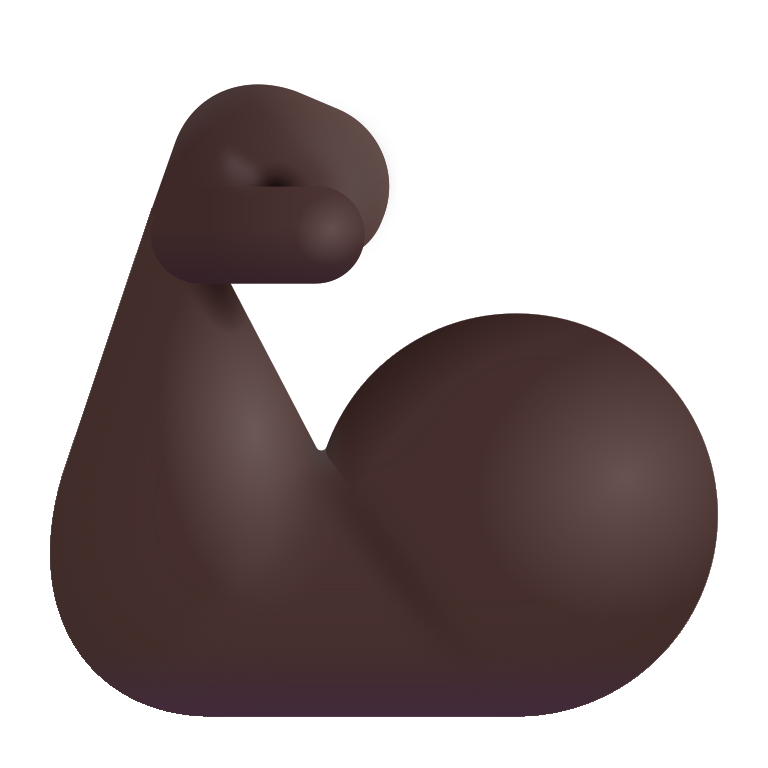
flexed biceps color dark